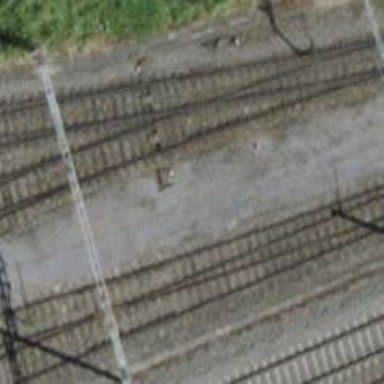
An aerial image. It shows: Railway siding with one electrified track and contact line for powering the train.